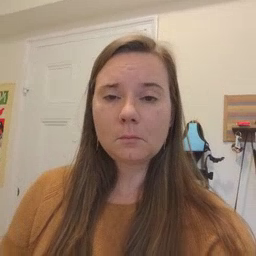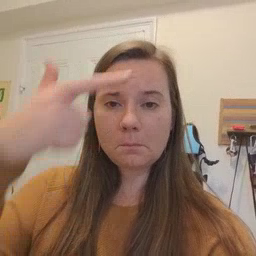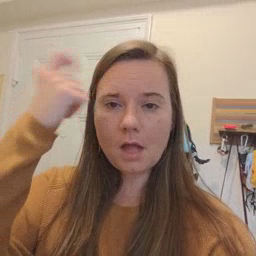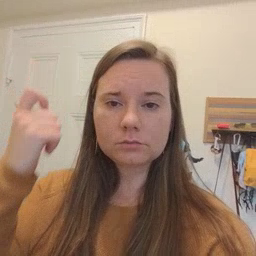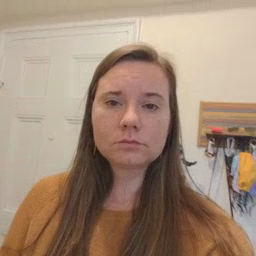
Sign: because